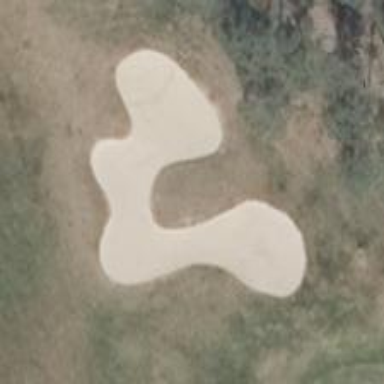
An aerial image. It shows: Sand bunker on golf course.